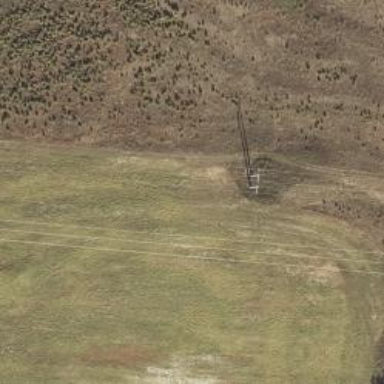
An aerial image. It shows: Tower with H-frame design.